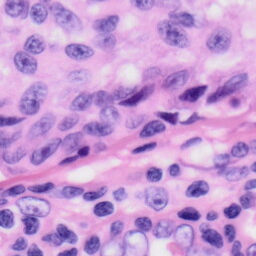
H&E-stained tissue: Skin